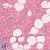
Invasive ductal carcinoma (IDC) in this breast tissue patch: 0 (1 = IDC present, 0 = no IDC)